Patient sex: F
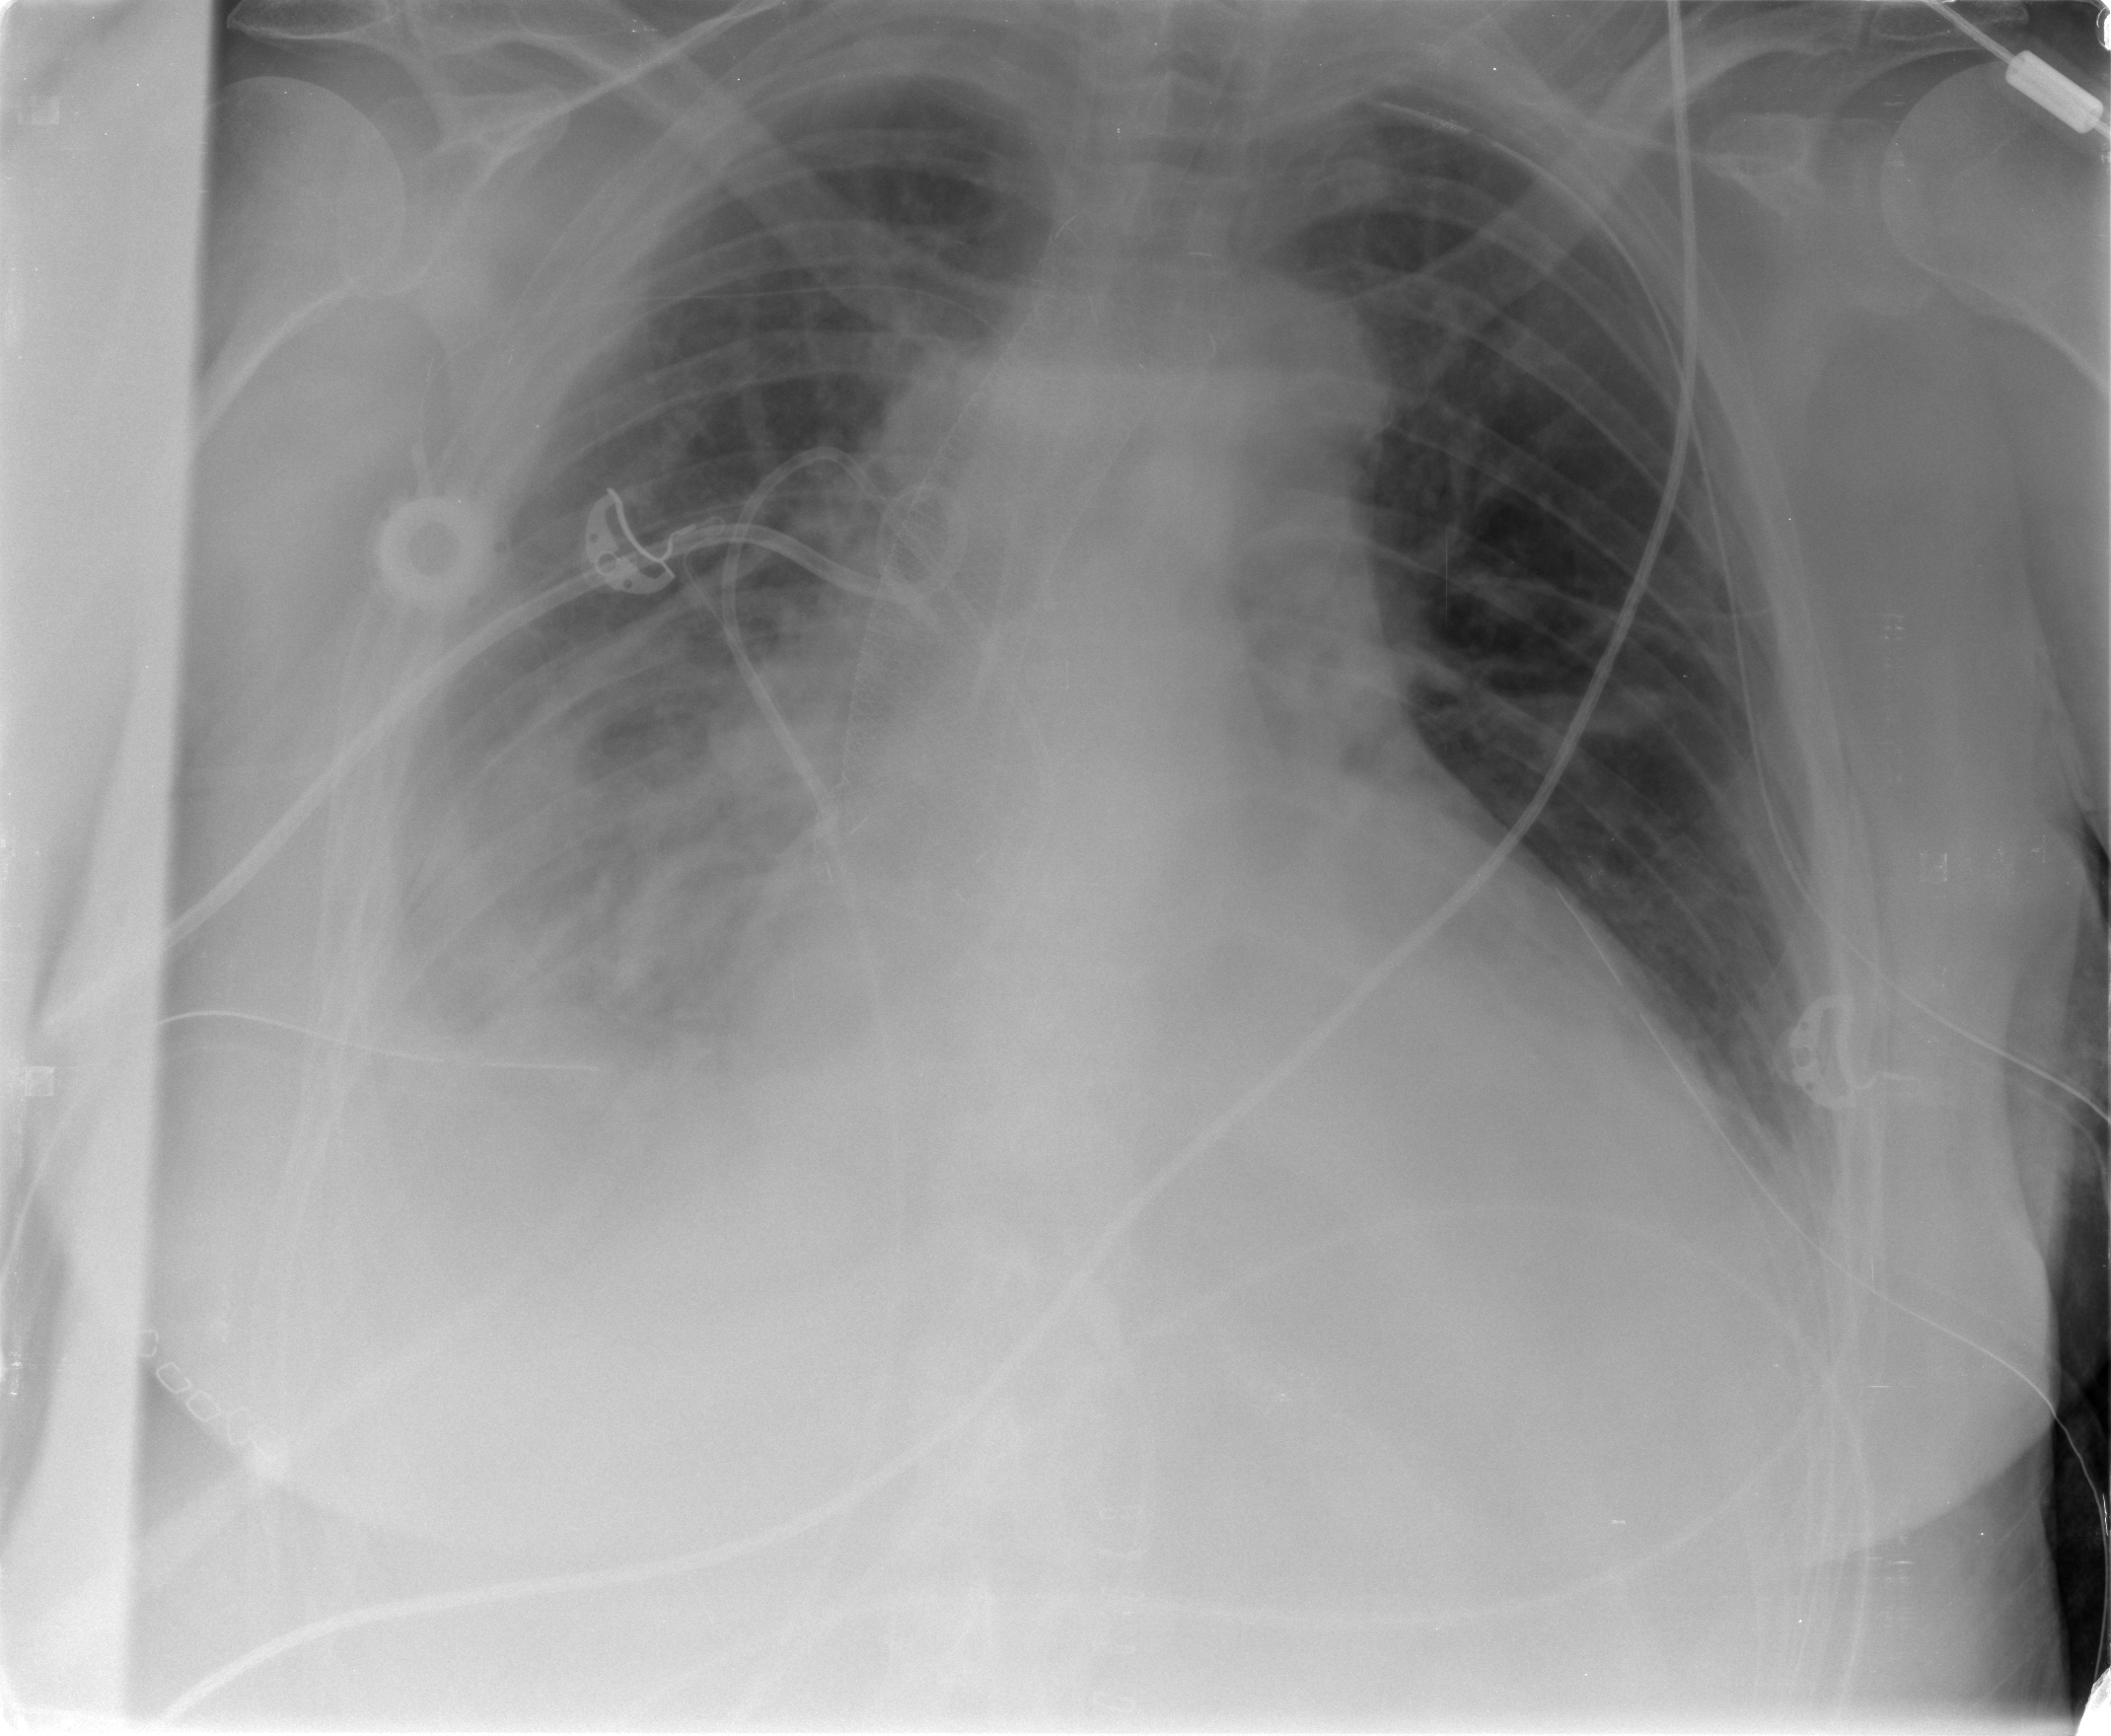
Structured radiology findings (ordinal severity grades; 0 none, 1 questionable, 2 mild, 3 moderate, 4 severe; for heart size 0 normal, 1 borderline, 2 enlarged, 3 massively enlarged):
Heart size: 2
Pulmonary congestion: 0
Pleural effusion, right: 2
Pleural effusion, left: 1
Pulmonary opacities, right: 0
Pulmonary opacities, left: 2
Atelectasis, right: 3
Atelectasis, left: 2